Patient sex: F
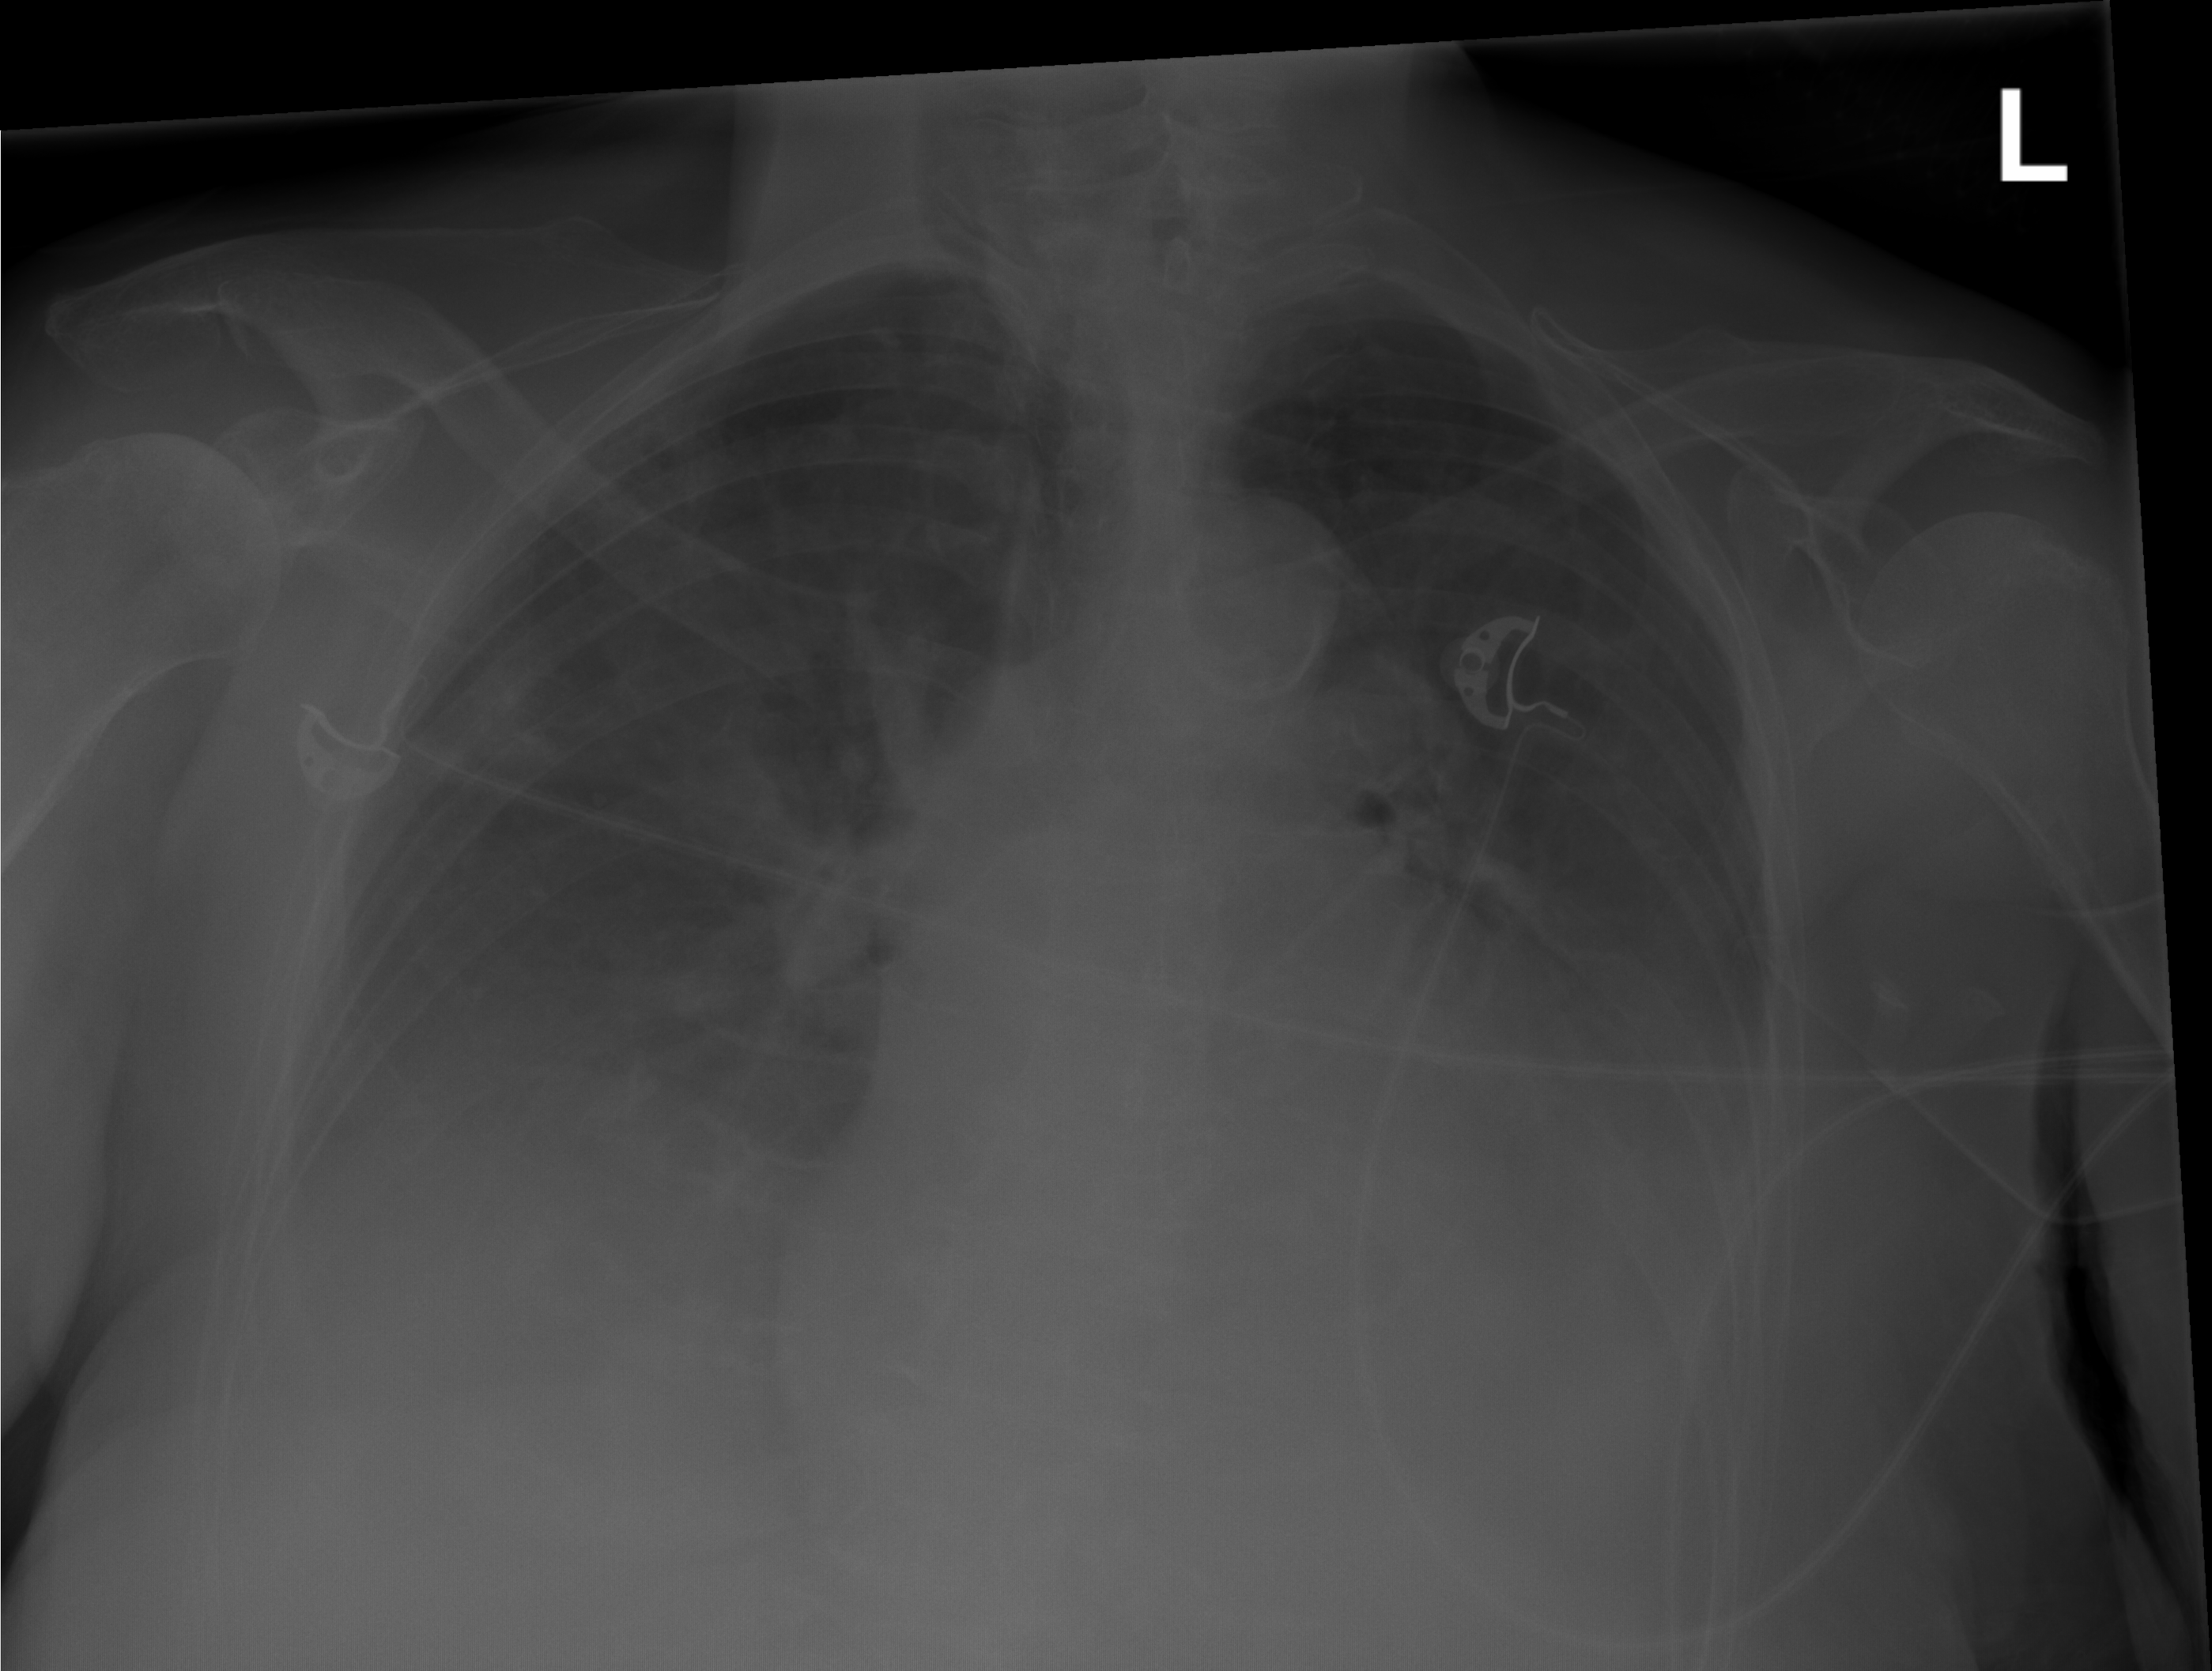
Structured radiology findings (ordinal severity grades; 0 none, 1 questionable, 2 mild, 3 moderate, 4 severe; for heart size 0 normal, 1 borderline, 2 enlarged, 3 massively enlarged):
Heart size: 2
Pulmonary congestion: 2
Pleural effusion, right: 3
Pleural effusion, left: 3
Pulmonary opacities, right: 0
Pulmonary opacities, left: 0
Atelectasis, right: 0
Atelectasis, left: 2